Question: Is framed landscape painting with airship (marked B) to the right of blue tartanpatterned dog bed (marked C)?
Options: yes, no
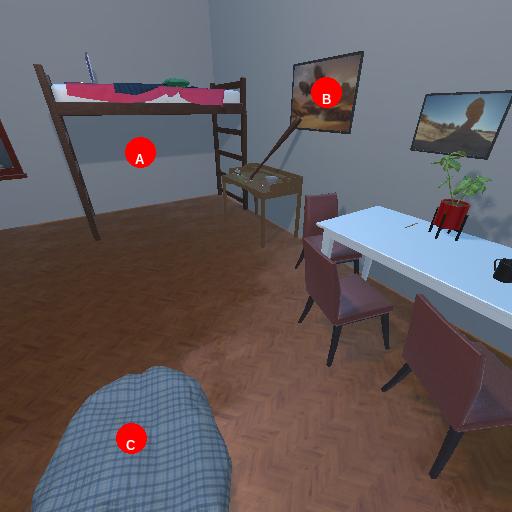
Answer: yes